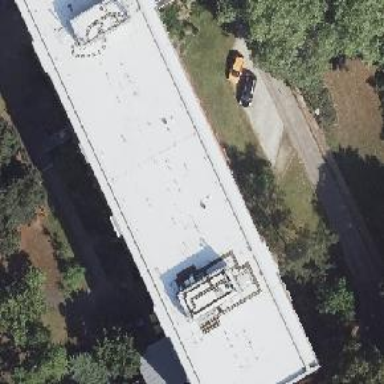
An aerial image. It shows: Building.